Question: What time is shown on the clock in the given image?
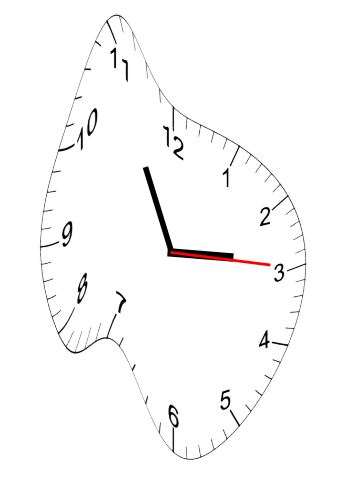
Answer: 02:55:15